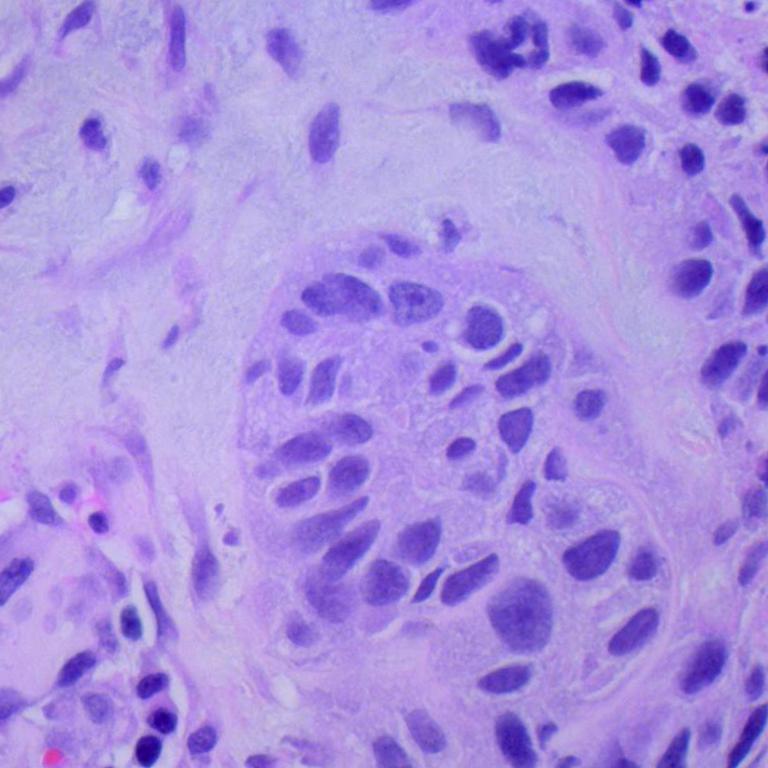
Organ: lung
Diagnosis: squamous carcinomas